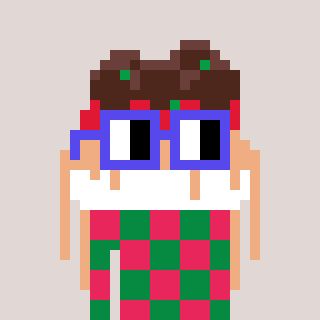
a pixel art character with square blue glasses, a spaghetti-shaped head and a green-colored body on a warm background